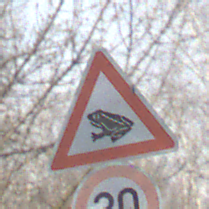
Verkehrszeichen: AmphibienwanderungRechts
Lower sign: Geschwindigkeit30
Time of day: MorningAfternoon
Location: Outdoor (Nature)
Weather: Clear
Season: Winter
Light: Natural